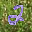
Label: 2